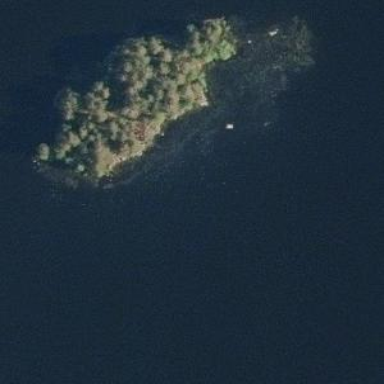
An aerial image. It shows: Image showing island.